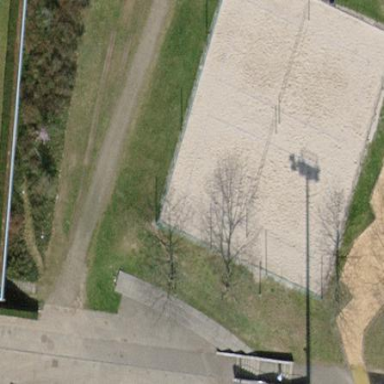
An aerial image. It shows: Sandy pitch designated for beach volleyball.